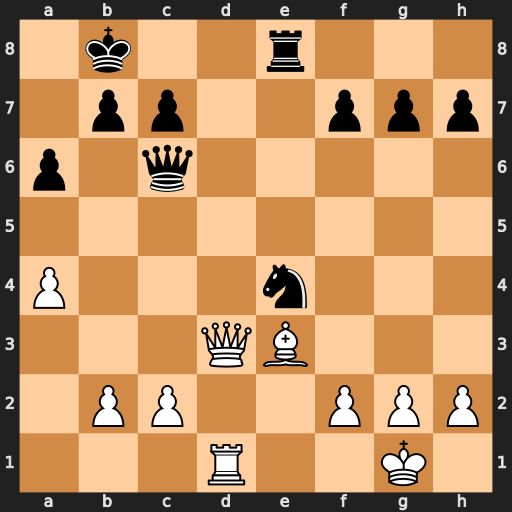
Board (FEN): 1k2r3/1pp2ppp/p1q5/8/P3n3/3QB3/1PP2PPP/3R2K1
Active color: w
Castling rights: -
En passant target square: -
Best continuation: Qd8+ Rxd8 Rxd8#